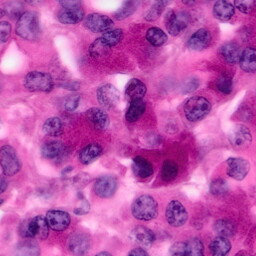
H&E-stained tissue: Pancreatic